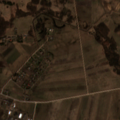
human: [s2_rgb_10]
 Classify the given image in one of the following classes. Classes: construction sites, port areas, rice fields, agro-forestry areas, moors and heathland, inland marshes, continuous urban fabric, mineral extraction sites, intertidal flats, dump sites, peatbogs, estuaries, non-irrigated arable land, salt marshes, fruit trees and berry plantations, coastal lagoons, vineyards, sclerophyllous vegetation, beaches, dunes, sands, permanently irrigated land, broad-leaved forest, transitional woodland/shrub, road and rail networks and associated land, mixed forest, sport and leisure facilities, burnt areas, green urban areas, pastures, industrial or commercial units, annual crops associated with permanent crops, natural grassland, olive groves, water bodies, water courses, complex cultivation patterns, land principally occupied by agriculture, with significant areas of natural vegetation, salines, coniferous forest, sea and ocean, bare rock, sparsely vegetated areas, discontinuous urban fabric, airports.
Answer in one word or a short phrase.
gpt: discontinuous urban fabric, non-irrigated arable land, pastures, complex cultivation patterns, land principally occupied by agriculture, with significant areas of natural vegetation